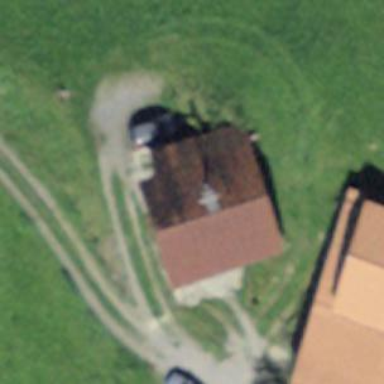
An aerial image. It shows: Barn.